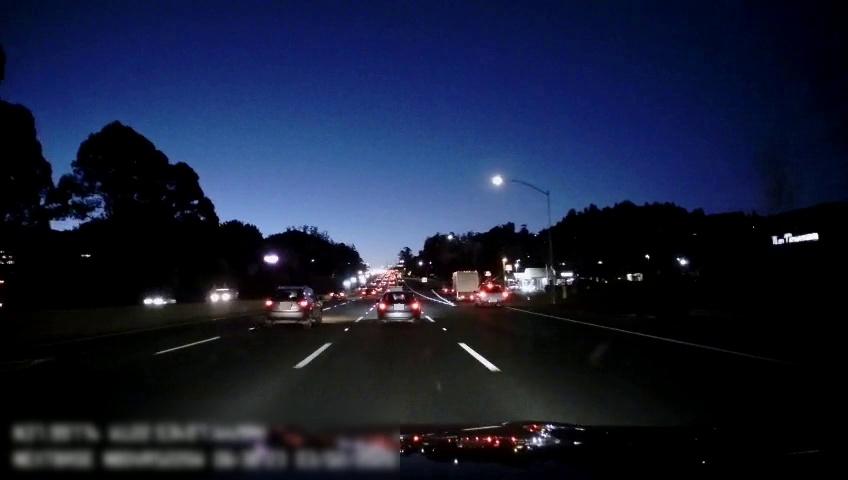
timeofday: Night
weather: Other
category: Drivable Space
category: Vehicles | Truck
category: Vehicles | Truck
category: Vehicles | SUV
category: Vehicles | SUV
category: Vehicles | Car
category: Vehicles | Car
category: Vehicles | Car
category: Vehicles | Bus
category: Vehicles | Car
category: Vehicles | Van
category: Vehicles | Truck
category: Lanes | Alternate Lane
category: Lanes | Alternate Lane
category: Lanes | Current Lane
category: Lanes | Current Lane
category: Lanes | Alternate Lane
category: Lanes | Alternate Lane
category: Lanes | Alternate Lane